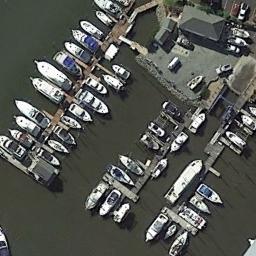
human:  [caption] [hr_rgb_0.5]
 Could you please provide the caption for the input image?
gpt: Lots of ships are in the harbor .

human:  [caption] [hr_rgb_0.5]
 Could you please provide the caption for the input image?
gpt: The harbor has lots of neatly docked boats and some boats are in the open area on the shore .

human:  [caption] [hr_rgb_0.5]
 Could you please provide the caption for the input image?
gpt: Many ships moored neatly on the sea next to the harbor next to the building .

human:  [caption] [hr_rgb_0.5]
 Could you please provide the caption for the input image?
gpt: The colors of ships in harbor are different .

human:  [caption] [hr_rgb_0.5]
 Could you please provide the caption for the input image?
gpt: There are many ships at the harbor with two black buildings .